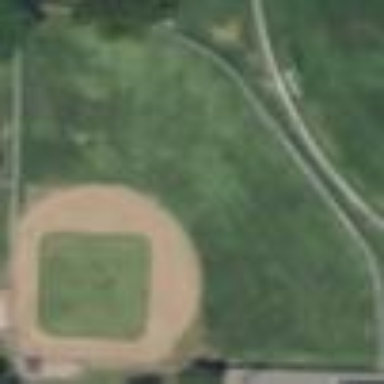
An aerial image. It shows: Baseball pitch for leisure land activities.